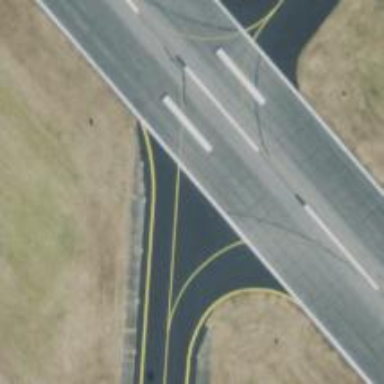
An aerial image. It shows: View of taxiway at the airport.